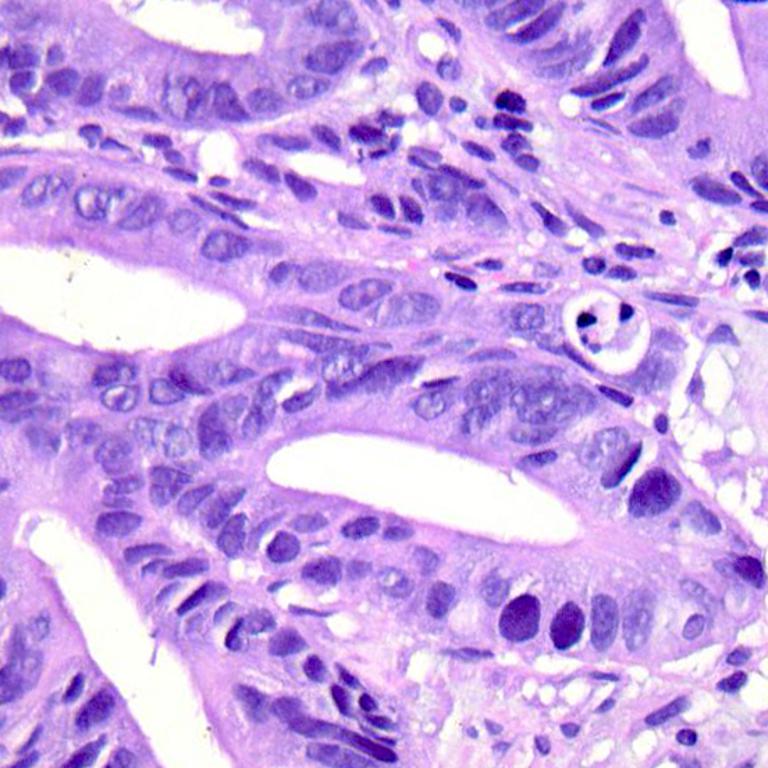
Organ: colon
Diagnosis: adenocarcinomas